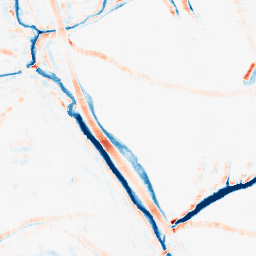
Category: morphological
Decomposition family: morphological_square
Decomposition parameters: operation: average
size: 10
Upsampling method: bicubic_3x
Upsampling parameters: scale: 3
Upsampling scale: 3